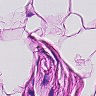
Metastatic tissue present: no